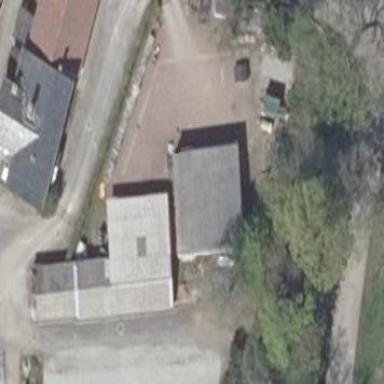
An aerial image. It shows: Greenhouse.